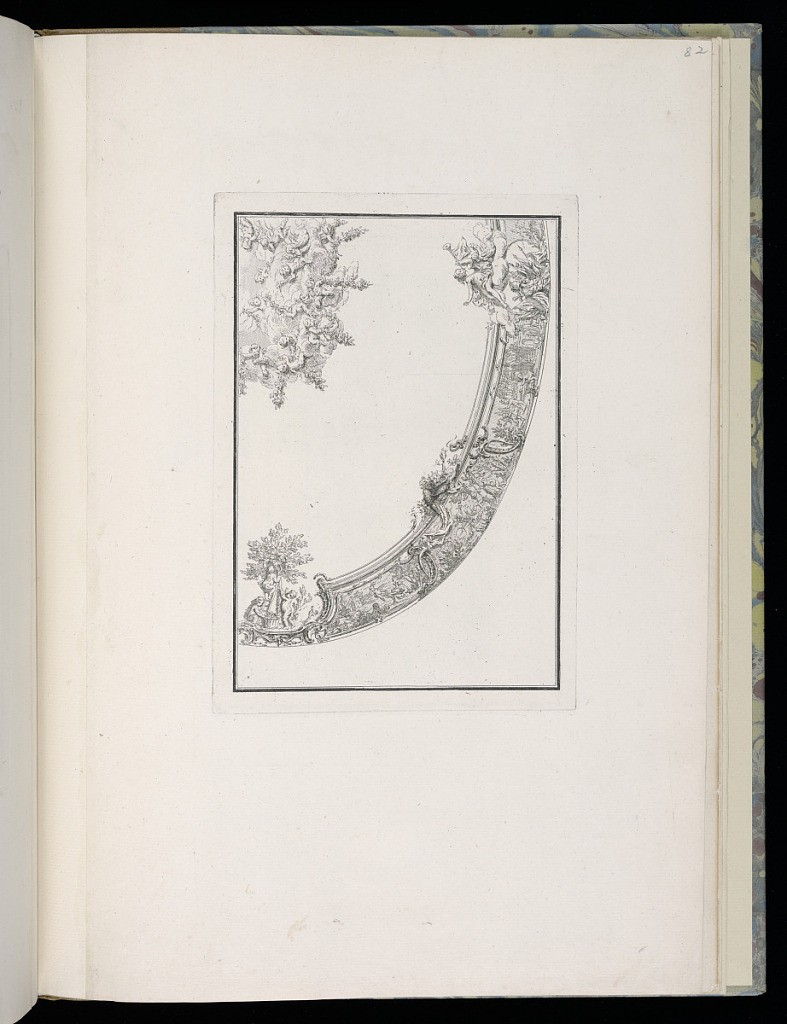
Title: Design for Ceiling Ornament
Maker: François de Cuvilliés the Elder, Belgian, 1695 - 1768
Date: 1731–68
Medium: Engraving on paper
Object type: Bound print
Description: Design for a quarter of an oval ceiling. At lower left, a scene of three putti figures picking fruit (possibly apples) from a tree. At upper right, a female trumpeting figure with an armorial trophy below. Within curving border, a panel scene with three putti playing, two of them on a seesaw. A second panel with three putti playing, landscape and stair in background. Part of ceiling medallion visible at upper left--a large group of clouds covered with many putti figures holding garlands of flowers.